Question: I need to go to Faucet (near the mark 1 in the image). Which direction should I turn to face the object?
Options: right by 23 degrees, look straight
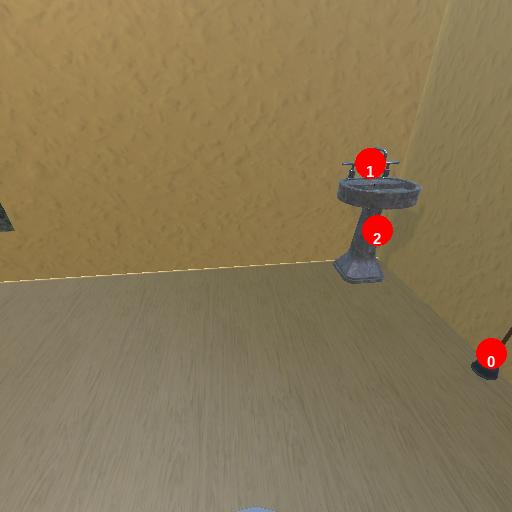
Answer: right by 23 degrees